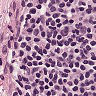
Metastatic tissue present: no